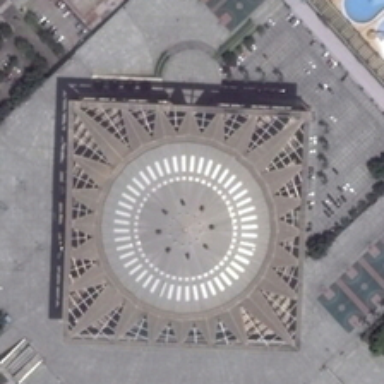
Several basketball fields are near a square center building with a parking lot .